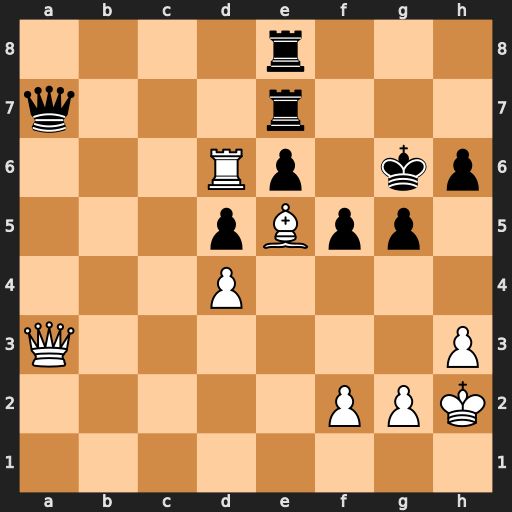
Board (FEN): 4r3/q3r3/3Rp1kp/3pBpp1/3P4/Q6P/5PPK/8
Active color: w
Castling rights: -
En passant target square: -
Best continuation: Rxe6+ Rxe6 Qxa7 Rxe5 dxe5